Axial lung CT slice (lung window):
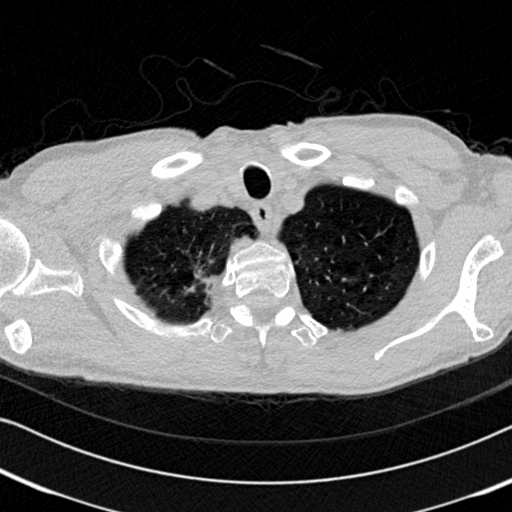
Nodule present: no